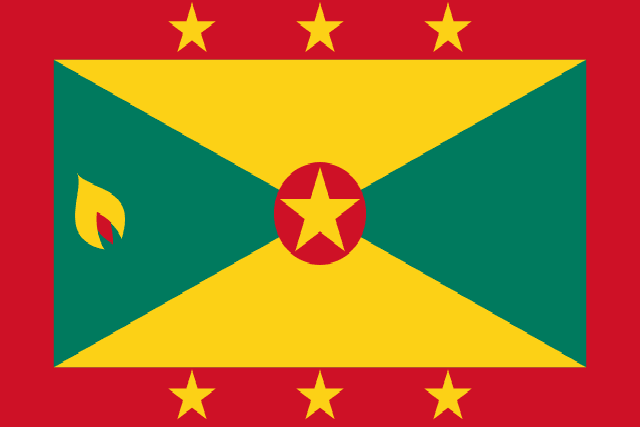
Country: Grenada
Country code: gd